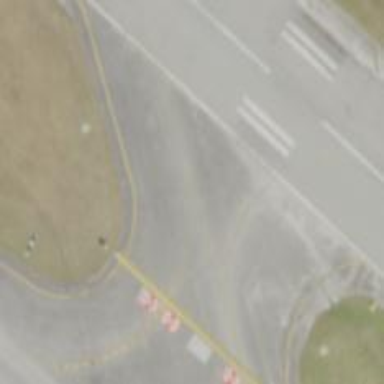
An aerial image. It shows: Image of taxiway at airport.